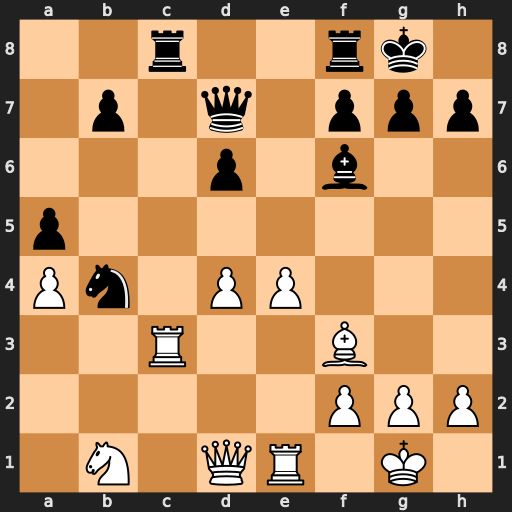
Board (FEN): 2r2rk1/1p1q1ppp/3p1b2/p7/Pn1PP3/2R2B2/5PPP/1N1QR1K1
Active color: w
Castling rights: -
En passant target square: -
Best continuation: Bg4 Rxc3 Bxd7